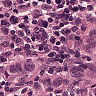
Metastatic tissue present: yes